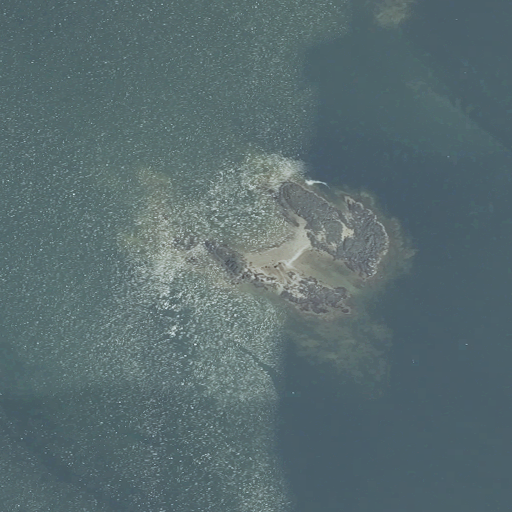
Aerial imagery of bar in Maine named Half Tide Ledge containing only open water